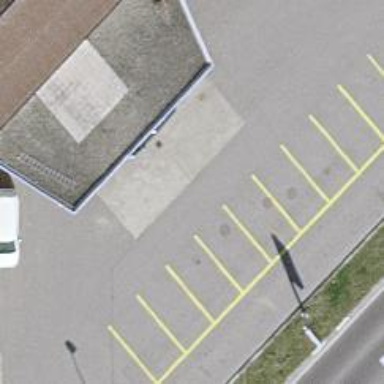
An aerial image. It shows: Fuel station.